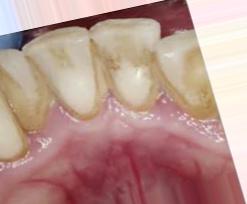
Condition: Tooth Discoloration